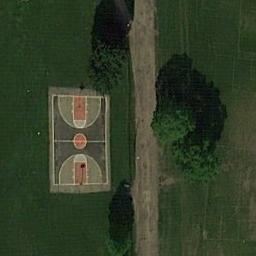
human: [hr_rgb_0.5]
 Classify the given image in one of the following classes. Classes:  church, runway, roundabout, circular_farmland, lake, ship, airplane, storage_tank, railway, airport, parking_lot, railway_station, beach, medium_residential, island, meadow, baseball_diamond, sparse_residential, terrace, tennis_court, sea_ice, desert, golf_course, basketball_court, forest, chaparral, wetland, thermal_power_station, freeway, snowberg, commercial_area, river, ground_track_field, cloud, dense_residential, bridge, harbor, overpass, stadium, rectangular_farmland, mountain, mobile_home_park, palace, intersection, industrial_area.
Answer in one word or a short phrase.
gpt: basketball_court